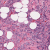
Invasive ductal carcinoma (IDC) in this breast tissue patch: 1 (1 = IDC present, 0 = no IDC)